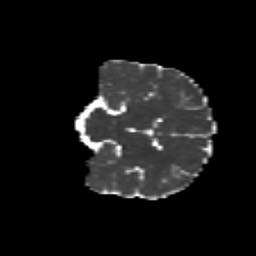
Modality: MD
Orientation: coronal
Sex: male
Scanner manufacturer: siemens
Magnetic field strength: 3 T
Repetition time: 5 s
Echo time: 0.071 s